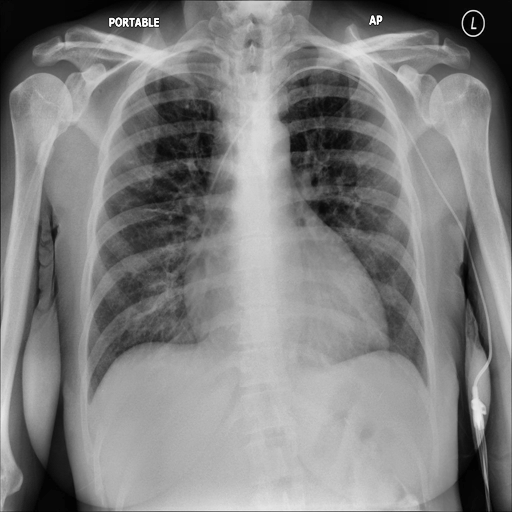
Finding: NORMAL